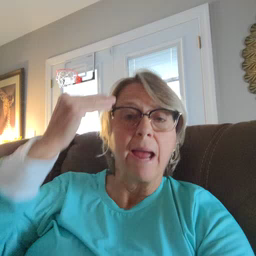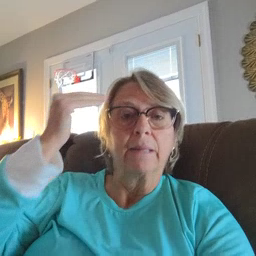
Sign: head